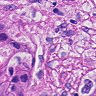
Metastatic tissue present: yes